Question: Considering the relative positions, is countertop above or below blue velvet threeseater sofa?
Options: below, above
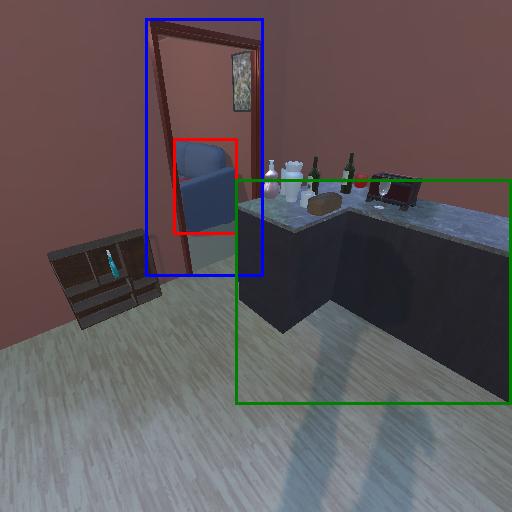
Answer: below